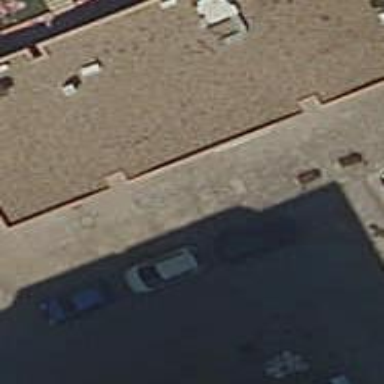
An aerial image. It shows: Commercial building.